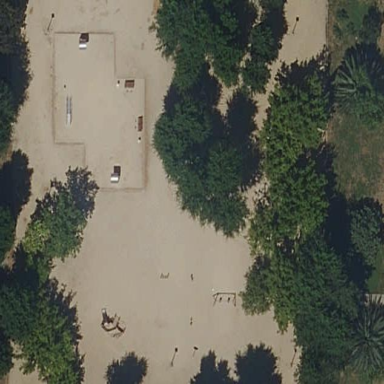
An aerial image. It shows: Park.